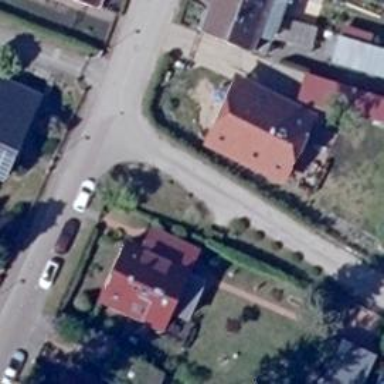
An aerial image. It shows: Paved residential road.